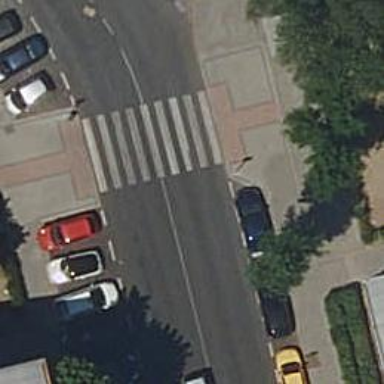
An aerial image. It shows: Uncontrolled road crossing with markings.